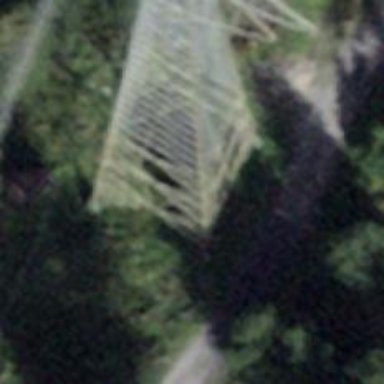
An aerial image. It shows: Power tower.